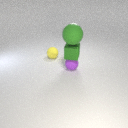
small green metal cube below large green rubber sphere